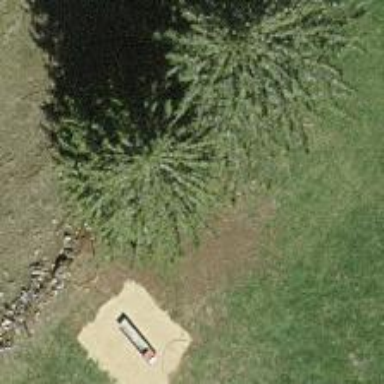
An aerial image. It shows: Evergreen needleleaved tree typically found in agricultural areas.